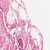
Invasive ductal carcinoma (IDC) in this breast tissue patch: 0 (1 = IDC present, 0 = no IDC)